Question: - - - - -
Here is an image of the problem:

Note:
I found 2 other questions that are pretty similar or equal but I'm not able to work it out with those:
<URL>
<URL>
P.S. This is not homework I need this for a programming problem but I forgot my Maths...
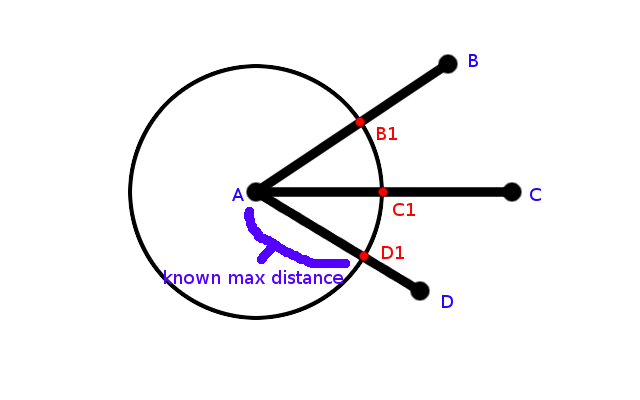
Answer: Assuming A is a position vector, B is a position vector, and maxLength is the max length you're allowing for.
'A' and 'B' are <URL>.
'''
// Create a vector that describes going from A to B
var AtoB = (B - A);
// Make a vector going from A to B, but only one unit in length
var AtoBUnitLength = Vector2.Normalize(AtoB);
// Make a vector in the direction of B from A, of length maxLength
var AtoB1 = AtoBUnitLength * maxLength;
// B1 is the starting point (A) + the direction vector of the
// correct length we just created.
var B1 = A + AtoB1;
// One liner:
var B1 = A + Vector2.Normalize(B - A) * maxLength;
'''